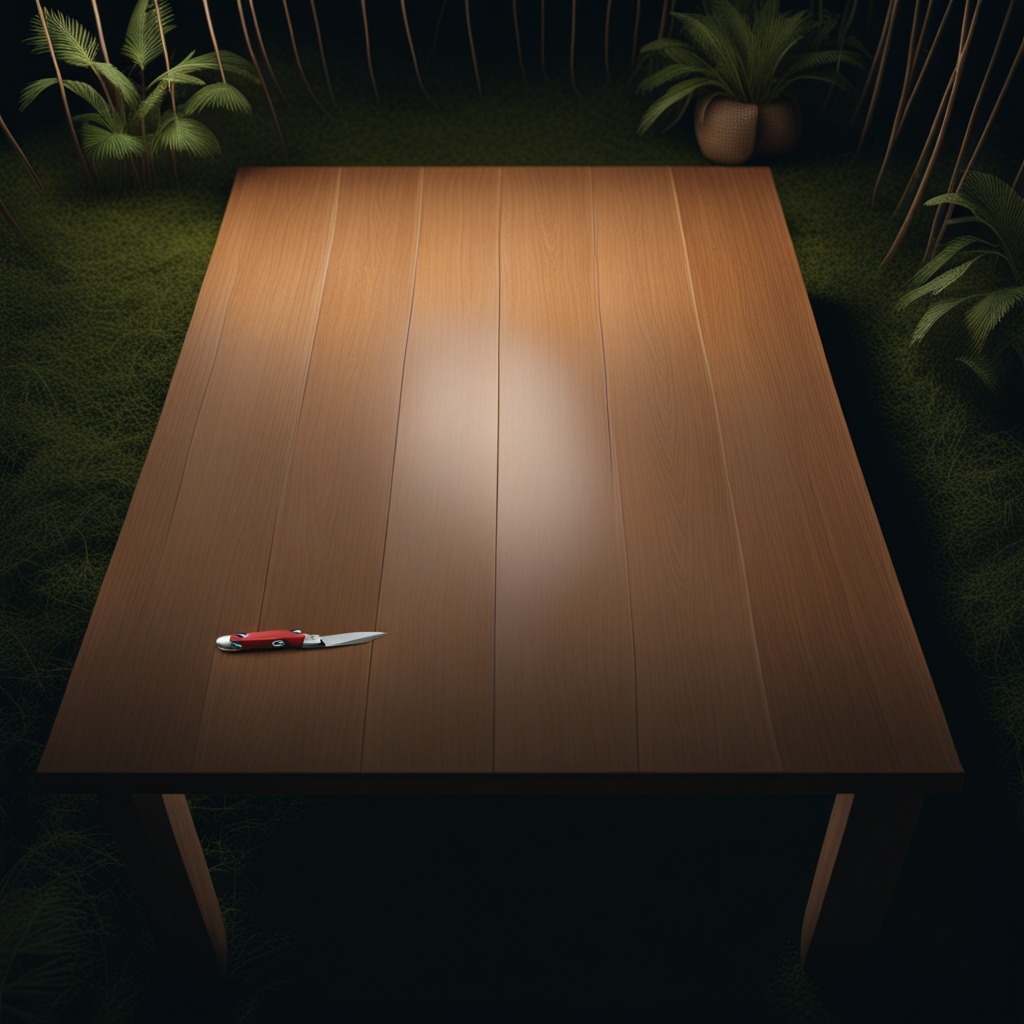
A utility knife lying on a wooden table inside a jungle field workshop tent at night dim ambient light soft shadows worn but